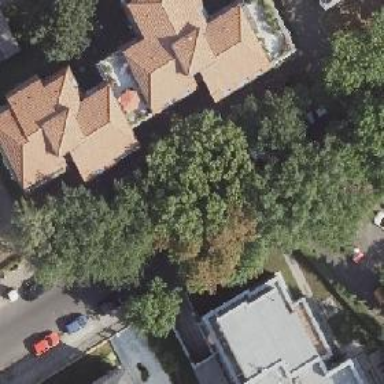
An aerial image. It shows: Avenue lined with broadleaved deciduous trees.